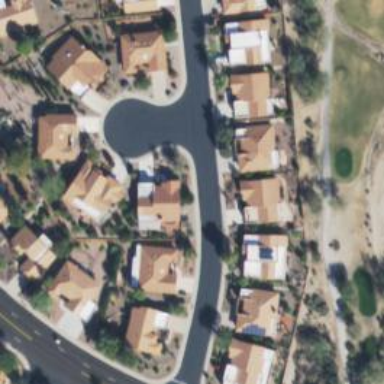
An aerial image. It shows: Asphalt road in residential area.